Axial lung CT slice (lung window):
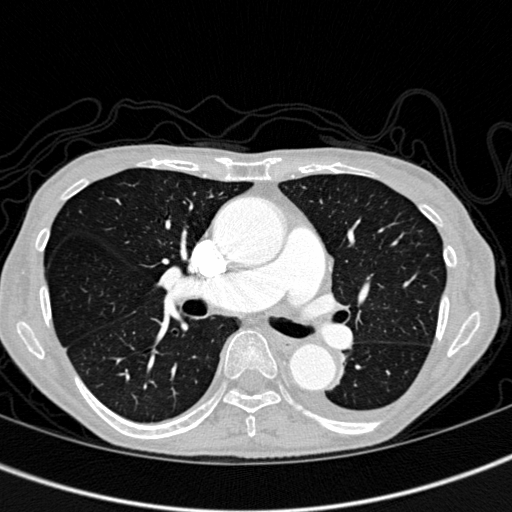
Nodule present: no